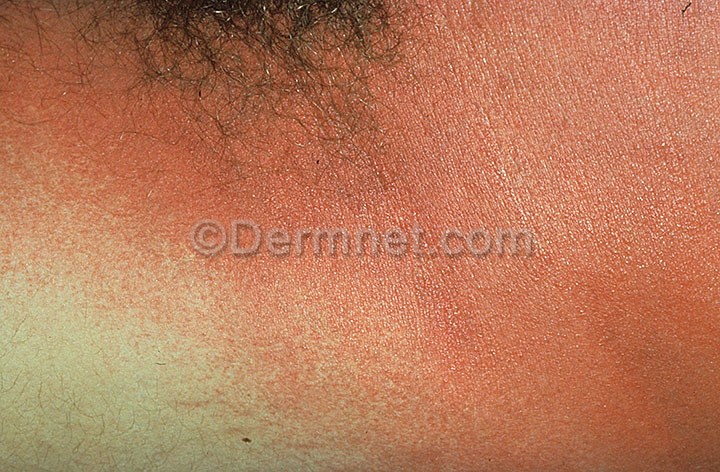
Disease: Exanthems and Drug Eruptions